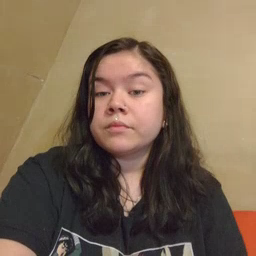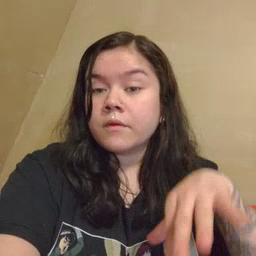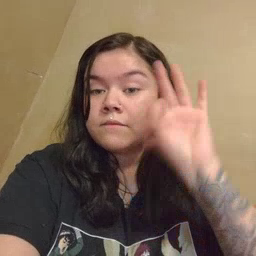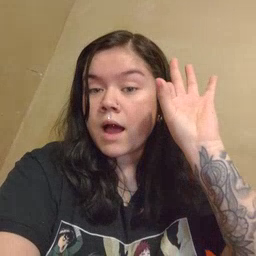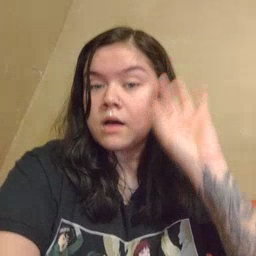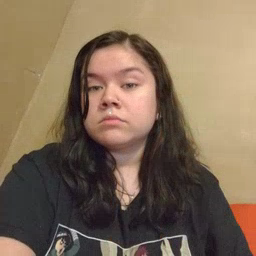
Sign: find